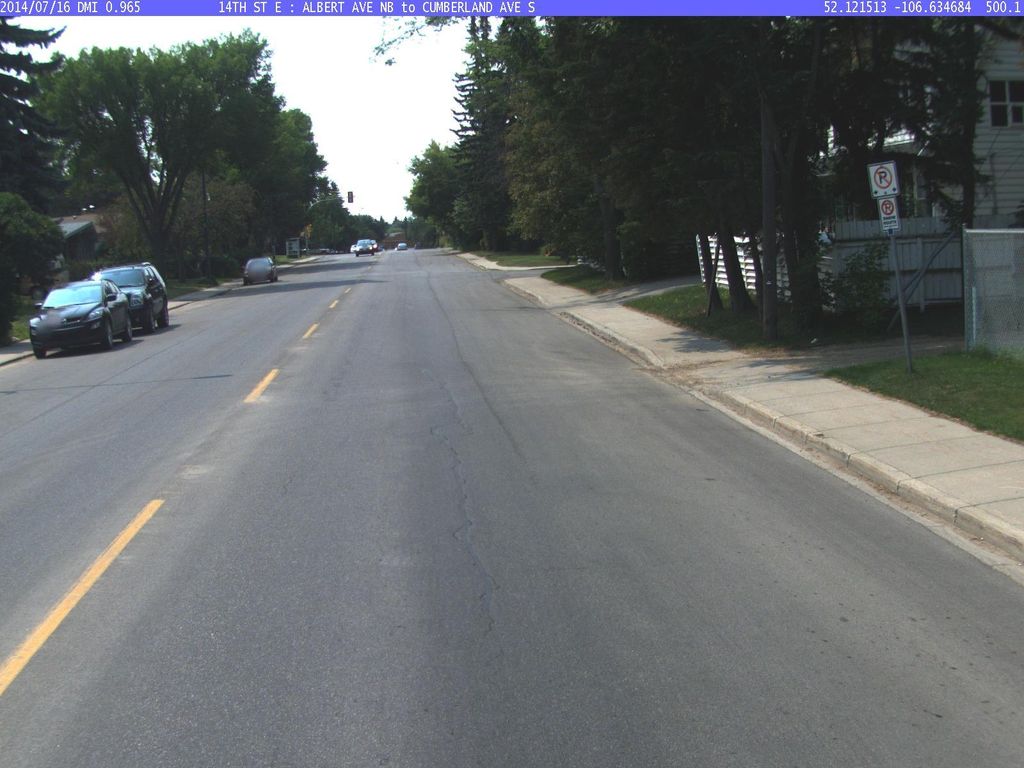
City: saskatoon